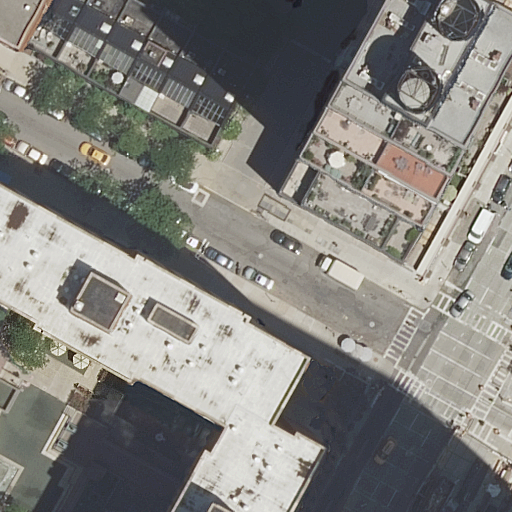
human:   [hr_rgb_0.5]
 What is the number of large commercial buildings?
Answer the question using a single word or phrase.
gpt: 0

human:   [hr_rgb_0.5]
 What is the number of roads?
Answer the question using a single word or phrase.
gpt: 14

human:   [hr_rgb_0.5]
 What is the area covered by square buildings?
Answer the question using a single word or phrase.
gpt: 0m2

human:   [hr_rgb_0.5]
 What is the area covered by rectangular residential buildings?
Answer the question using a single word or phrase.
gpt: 913m2

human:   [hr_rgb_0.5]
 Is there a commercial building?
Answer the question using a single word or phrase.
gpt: no

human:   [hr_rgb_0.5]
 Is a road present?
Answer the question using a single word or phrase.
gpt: yes

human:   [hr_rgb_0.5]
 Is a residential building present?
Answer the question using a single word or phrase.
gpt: yes

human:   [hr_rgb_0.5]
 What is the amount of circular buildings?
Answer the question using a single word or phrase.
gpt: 0

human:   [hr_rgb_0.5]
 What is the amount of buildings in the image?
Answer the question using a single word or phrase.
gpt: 4

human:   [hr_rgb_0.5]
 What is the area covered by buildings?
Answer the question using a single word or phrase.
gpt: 2379m2

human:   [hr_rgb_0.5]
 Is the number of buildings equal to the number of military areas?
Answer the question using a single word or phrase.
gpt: no

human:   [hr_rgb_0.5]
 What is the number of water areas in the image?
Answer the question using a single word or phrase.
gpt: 0

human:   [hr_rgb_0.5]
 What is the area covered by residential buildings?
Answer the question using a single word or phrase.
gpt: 2379m2

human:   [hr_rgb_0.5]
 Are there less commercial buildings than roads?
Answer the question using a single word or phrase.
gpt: yes

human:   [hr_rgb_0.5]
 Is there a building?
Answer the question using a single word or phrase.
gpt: yes

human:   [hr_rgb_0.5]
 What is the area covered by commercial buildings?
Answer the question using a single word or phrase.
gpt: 0m2

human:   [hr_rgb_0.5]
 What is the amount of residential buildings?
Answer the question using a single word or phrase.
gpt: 4

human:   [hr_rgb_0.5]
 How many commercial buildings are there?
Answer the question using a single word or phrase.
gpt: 0

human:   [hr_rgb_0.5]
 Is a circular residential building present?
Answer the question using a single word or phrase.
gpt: no

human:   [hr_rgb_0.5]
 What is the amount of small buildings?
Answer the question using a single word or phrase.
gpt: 0

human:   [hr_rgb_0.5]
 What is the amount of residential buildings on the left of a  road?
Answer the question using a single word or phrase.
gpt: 3

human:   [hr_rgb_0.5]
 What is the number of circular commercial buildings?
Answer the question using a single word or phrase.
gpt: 0

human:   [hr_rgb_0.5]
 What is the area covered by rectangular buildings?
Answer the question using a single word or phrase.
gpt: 913m2

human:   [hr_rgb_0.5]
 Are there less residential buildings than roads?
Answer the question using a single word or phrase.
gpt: yes

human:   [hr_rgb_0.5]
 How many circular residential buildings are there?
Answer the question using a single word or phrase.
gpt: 0

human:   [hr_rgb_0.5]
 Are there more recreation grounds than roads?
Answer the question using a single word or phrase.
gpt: no

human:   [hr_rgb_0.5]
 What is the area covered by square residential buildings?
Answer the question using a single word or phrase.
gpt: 0m2

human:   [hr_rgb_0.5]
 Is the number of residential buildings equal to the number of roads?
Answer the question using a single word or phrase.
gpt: no

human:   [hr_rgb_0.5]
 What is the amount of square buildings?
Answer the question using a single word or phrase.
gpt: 0

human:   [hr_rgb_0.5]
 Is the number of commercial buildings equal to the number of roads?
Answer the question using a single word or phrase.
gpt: no

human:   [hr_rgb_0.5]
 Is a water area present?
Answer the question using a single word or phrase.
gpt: no

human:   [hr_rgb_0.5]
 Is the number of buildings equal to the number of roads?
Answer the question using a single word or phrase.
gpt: no

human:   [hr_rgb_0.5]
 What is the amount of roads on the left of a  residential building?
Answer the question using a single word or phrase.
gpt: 14

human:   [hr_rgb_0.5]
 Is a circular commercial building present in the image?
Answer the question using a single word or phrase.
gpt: no

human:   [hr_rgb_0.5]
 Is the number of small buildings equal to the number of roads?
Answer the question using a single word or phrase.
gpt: no

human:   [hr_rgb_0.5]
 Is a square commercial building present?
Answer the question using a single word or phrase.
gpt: no

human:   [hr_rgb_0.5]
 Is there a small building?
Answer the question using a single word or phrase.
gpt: no

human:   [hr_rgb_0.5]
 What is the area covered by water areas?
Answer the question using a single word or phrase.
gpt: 0m2

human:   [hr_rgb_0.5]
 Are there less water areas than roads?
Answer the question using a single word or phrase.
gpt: yes

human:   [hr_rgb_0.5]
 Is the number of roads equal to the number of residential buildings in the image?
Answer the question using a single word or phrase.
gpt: no

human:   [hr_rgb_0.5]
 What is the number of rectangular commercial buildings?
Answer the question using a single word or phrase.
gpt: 0

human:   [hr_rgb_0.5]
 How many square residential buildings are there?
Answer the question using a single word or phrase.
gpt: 0

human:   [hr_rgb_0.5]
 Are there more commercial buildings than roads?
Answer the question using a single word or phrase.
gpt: no

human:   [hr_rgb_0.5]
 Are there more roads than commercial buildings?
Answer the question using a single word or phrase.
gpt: yes

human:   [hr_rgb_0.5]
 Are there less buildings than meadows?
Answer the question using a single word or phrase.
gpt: no

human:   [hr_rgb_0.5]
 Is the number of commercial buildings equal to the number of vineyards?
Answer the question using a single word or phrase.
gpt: yes

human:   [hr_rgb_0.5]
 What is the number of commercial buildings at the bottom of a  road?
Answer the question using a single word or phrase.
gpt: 0

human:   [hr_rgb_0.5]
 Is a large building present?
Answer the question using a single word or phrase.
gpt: yes

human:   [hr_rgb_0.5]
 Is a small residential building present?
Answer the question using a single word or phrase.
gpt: no

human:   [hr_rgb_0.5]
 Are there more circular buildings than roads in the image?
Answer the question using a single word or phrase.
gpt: no

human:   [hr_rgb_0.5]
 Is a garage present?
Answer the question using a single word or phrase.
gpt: no

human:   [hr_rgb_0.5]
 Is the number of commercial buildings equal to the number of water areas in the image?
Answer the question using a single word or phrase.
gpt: yes

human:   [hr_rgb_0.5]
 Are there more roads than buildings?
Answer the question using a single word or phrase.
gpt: yes

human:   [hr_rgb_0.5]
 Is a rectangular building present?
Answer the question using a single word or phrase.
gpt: yes

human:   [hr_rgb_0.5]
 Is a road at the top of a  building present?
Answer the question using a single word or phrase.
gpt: yes

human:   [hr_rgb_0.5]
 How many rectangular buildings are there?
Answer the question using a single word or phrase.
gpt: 2

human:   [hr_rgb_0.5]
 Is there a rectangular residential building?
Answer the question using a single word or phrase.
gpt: yes

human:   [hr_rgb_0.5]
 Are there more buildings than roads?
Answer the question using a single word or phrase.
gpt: no

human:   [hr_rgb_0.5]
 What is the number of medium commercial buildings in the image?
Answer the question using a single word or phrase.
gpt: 0

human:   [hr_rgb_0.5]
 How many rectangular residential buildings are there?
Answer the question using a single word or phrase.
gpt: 2

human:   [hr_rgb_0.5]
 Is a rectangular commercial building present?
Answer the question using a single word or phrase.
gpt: no

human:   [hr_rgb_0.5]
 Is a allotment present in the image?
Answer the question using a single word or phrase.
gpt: no

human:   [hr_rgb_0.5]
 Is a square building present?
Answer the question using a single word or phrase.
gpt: no

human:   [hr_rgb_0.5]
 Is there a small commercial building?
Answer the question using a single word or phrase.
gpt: no